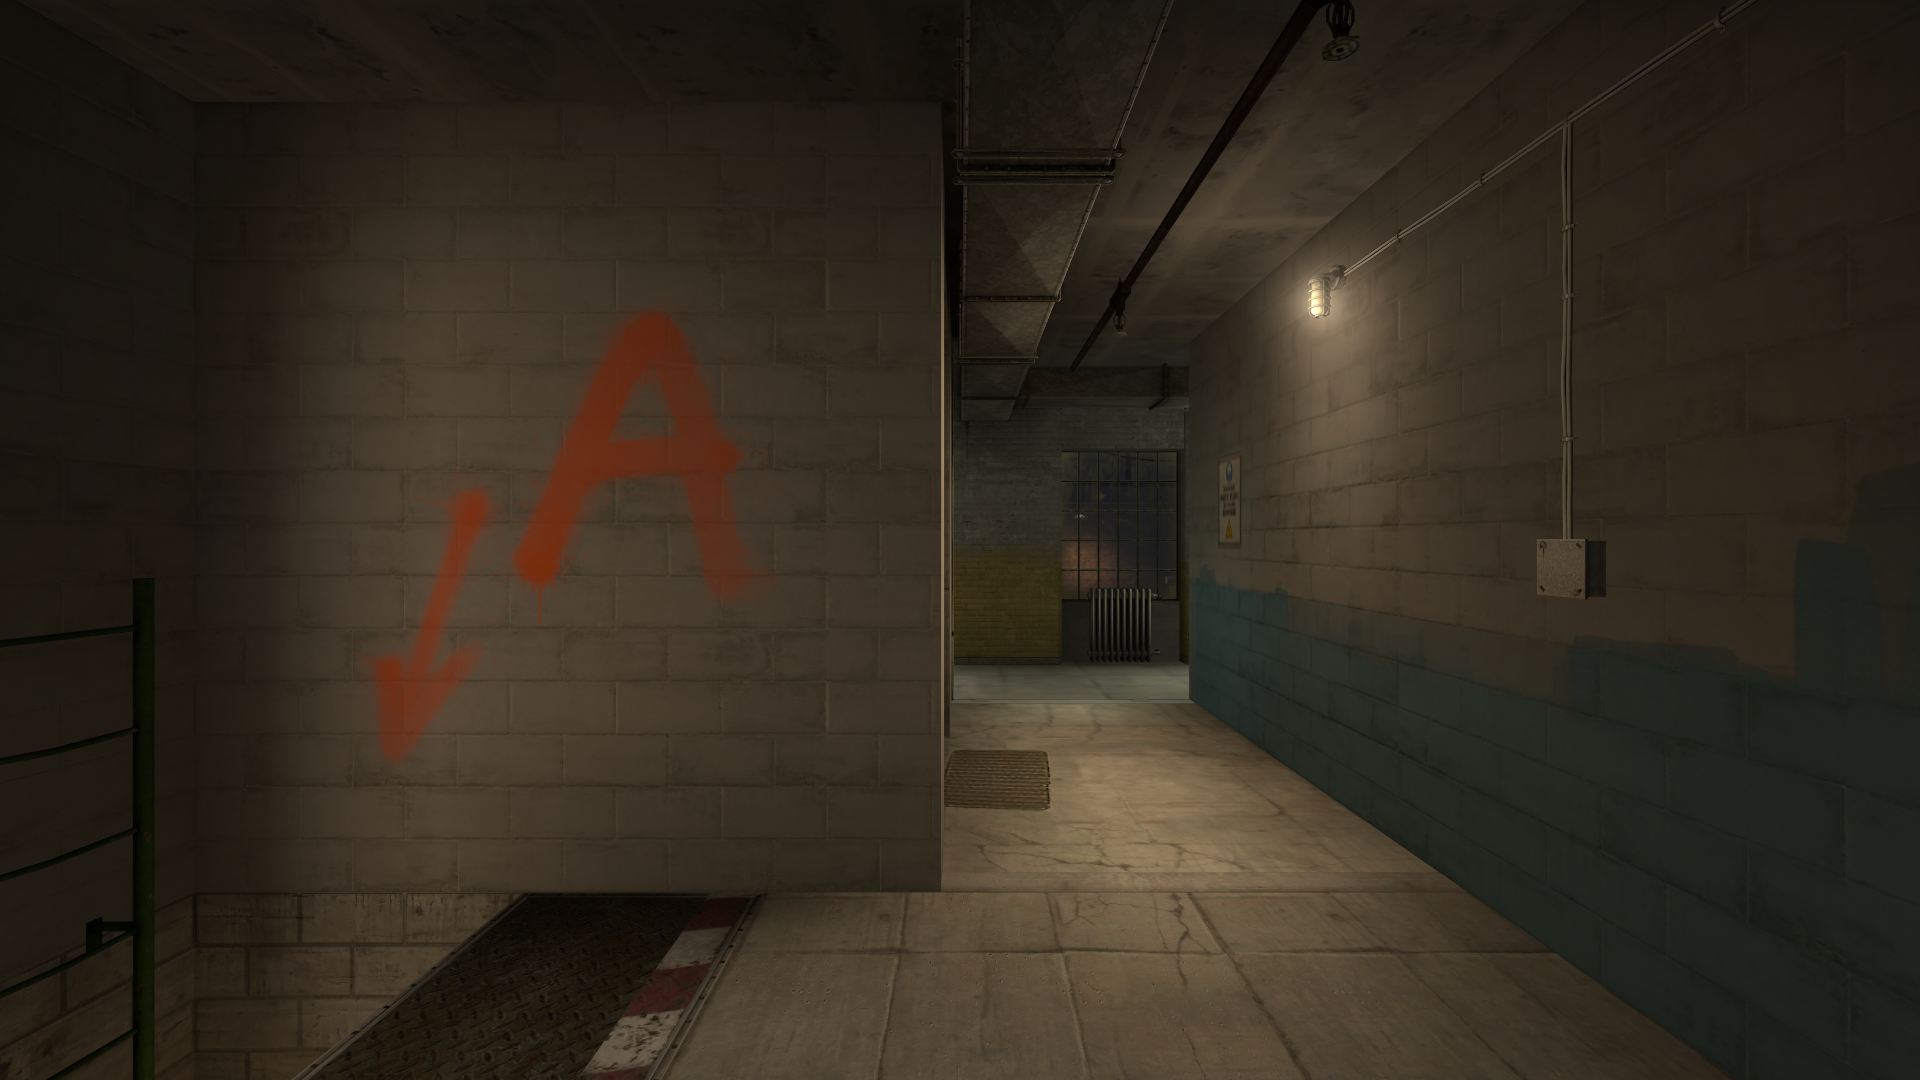
Map: de_train